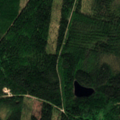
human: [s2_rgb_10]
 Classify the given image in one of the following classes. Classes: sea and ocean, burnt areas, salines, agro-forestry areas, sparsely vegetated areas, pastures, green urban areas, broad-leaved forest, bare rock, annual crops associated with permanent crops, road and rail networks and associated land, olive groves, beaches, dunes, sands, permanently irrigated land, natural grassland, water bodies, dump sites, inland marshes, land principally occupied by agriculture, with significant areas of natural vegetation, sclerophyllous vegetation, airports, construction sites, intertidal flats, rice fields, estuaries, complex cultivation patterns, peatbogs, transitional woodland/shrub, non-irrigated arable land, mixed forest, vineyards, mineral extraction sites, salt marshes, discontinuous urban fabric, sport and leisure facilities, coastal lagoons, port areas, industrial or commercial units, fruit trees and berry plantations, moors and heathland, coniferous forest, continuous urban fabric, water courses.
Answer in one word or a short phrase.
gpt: coniferous forest, mixed forest